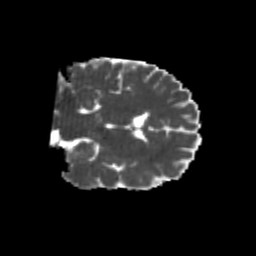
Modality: MD
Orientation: coronal
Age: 24
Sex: male
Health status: healthy
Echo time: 0.074 s